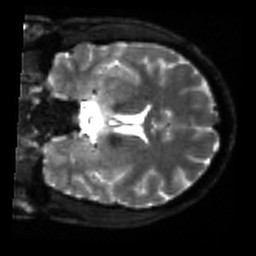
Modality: sbref
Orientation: coronal
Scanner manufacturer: siemens
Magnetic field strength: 3 T
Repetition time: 4 s
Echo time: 0.0594 s